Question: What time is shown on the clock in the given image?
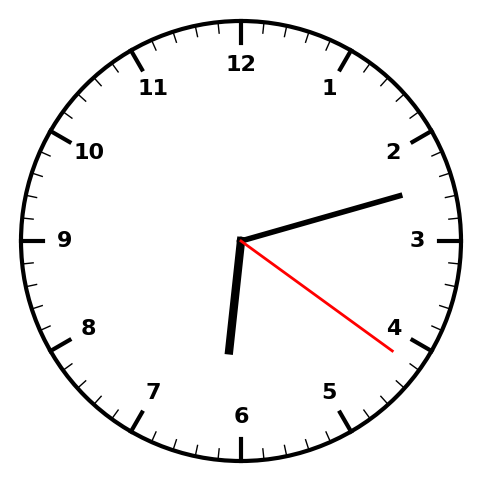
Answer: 06:12:21